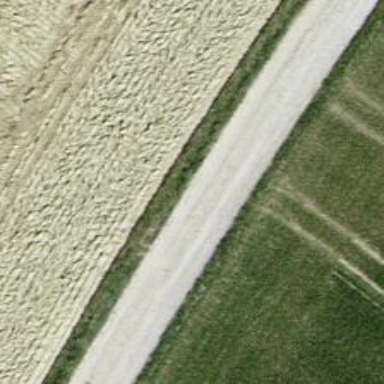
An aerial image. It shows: Track with fine gravel surface. The track has grade2 tracktype.